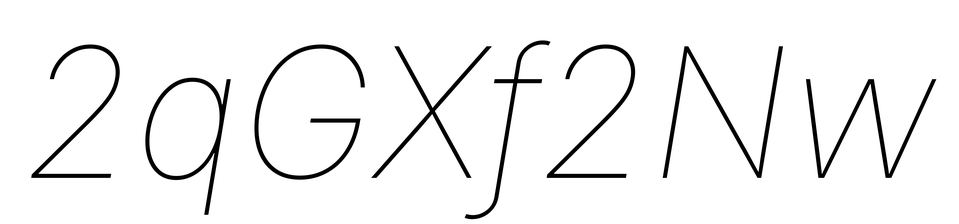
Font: Inter-Italic_Thin_Italic